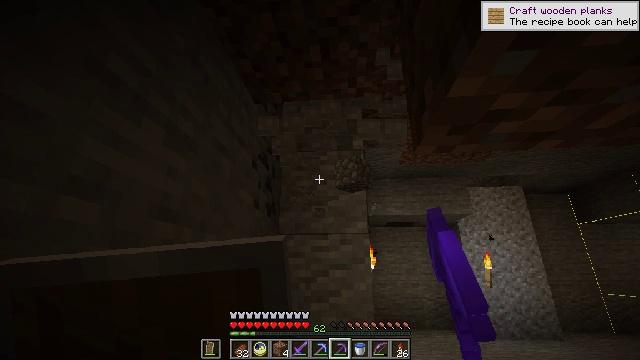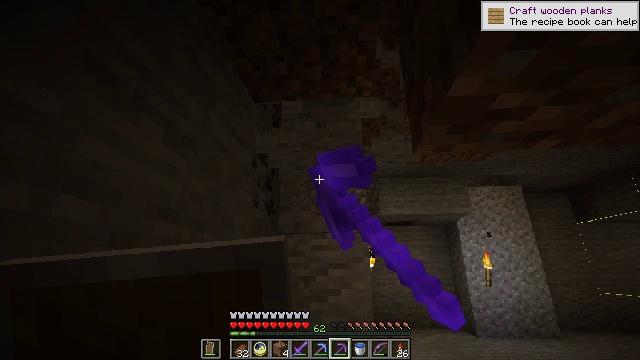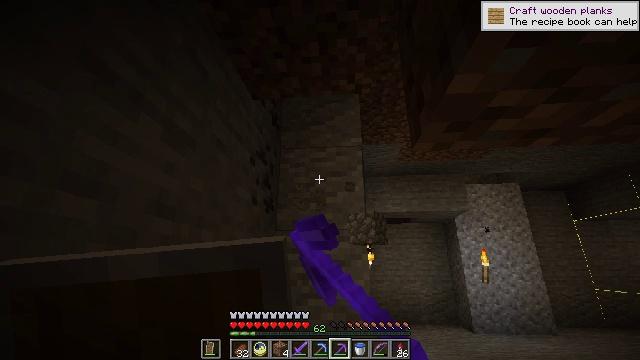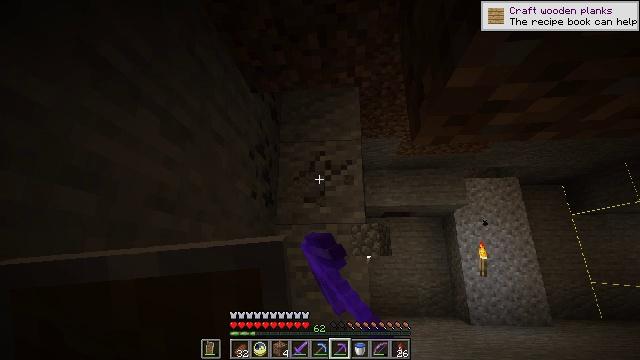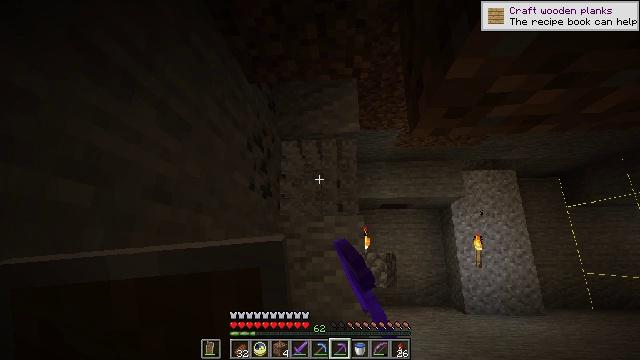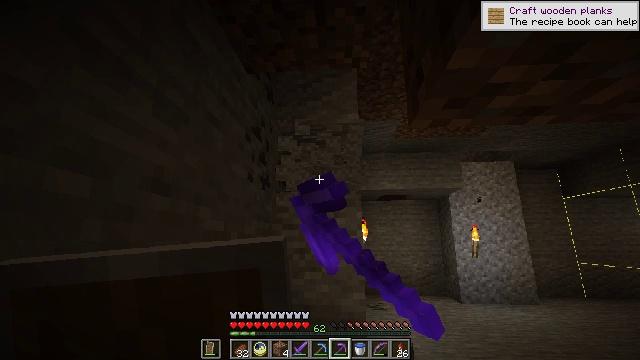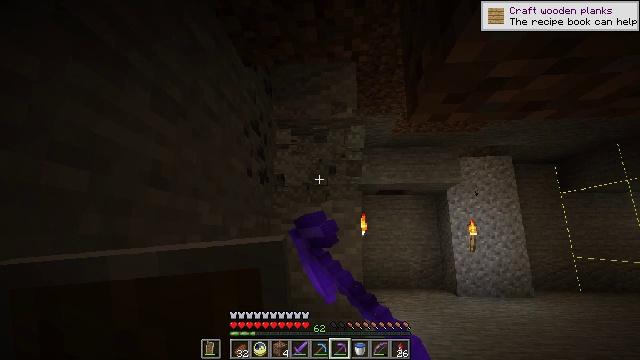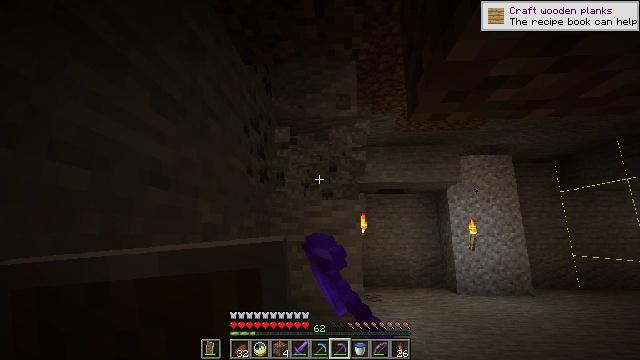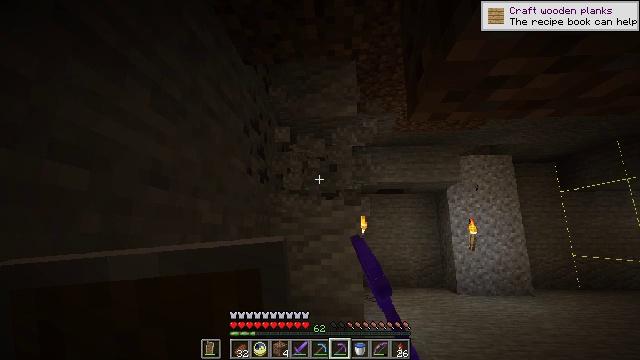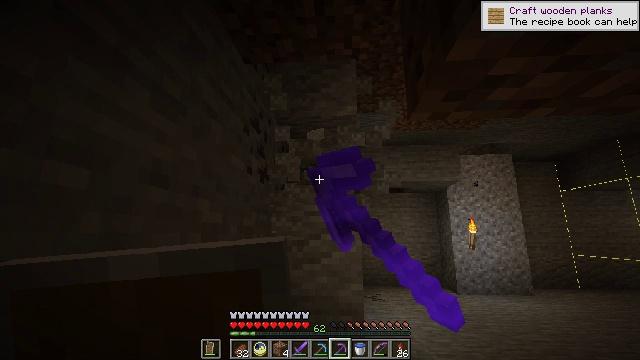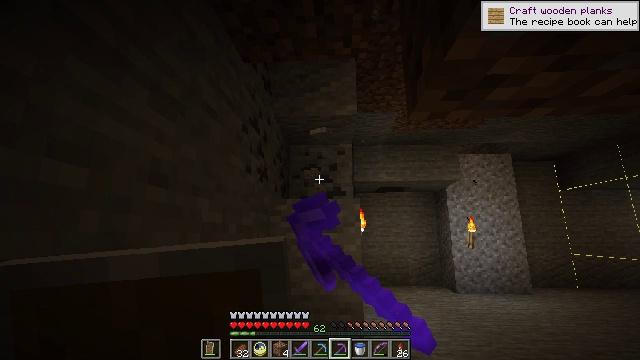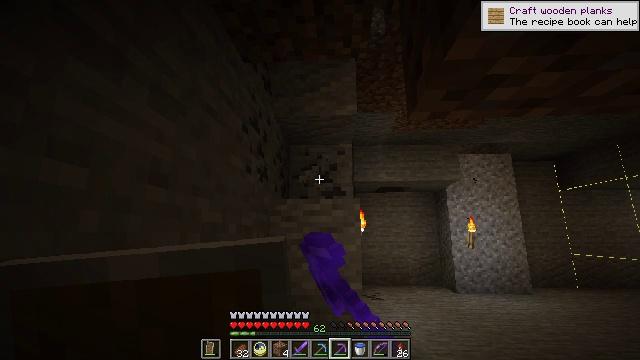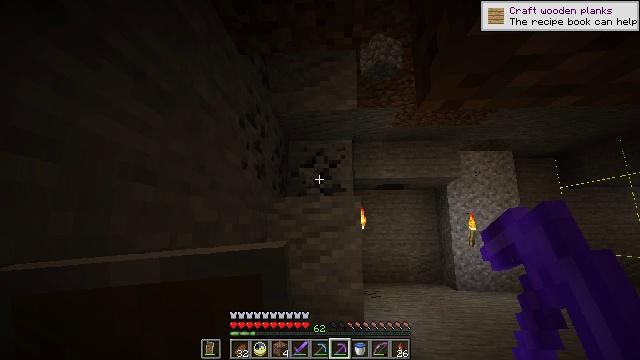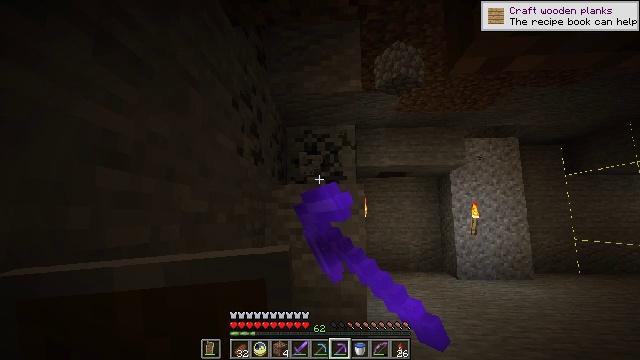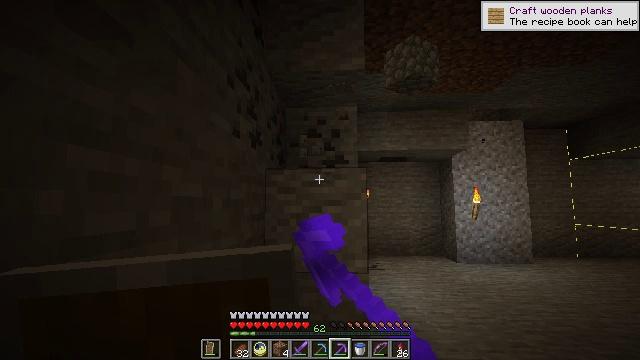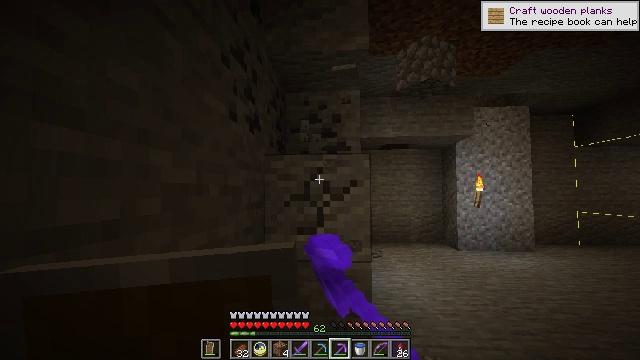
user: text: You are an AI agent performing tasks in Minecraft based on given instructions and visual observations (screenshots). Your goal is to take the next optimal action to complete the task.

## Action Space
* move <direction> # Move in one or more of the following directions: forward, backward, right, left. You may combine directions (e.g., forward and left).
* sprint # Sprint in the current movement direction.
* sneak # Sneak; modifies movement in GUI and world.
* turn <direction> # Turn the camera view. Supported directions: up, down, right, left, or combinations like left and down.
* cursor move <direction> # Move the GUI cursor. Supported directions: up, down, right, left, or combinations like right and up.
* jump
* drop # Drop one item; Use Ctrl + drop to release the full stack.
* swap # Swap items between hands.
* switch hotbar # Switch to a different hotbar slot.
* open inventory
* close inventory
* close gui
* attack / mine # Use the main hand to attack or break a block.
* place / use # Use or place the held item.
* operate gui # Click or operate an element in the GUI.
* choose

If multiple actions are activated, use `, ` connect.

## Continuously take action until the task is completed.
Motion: motion action
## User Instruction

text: Break the andesite to collect it.
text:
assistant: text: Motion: attack / mine
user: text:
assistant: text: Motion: attack / mine
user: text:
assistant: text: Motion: turn down, attack / mine
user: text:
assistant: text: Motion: turn down, attack / mine
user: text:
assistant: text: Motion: turn down, attack / mine
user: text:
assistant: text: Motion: turn down, attack / mine
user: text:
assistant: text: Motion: attack / mine
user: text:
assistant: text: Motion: attack / mine
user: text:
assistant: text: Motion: attack / mine
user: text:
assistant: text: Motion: attack / mine
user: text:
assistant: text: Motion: attack / mine
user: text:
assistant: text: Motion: move forward, attack / mine
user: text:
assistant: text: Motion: move forward, turn down, attack / mine
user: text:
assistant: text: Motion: move forward, turn down, attack / mine
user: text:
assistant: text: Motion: move forward, turn down, attack / mine
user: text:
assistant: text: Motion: move forward, turn down, attack / mine
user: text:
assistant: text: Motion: attack / mine
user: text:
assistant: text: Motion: attack / mine
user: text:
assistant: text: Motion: attack / mine
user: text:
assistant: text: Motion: attack / mine
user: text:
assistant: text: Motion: turn down, attack / mine
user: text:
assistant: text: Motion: turn down, attack / mine
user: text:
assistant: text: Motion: attack / mine
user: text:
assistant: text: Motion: attack / mine
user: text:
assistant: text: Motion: turn down, attack / mine
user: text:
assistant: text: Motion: turn down, attack / mine
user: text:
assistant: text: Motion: attack / mine
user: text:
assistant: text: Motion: attack / mine
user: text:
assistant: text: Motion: attack / mine
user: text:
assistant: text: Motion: attack / mine